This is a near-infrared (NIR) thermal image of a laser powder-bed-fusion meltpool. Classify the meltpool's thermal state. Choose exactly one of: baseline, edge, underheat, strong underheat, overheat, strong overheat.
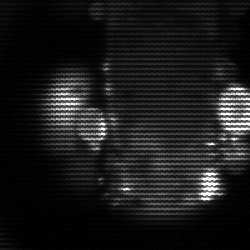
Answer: strong underheat